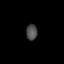
Tissue: lung
Cell type: Endothelial cells
Senescence score: 0.6472
Nuclear area (px): 171
Mean DAPI intensity: 77.24